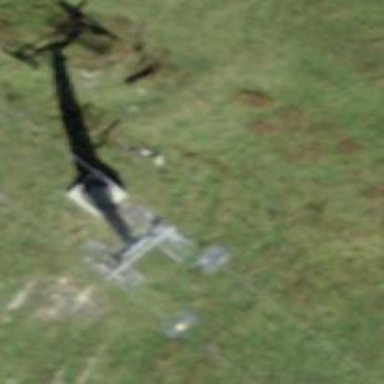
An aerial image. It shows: Pylon for aerialway.